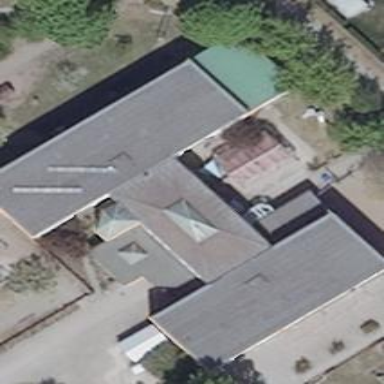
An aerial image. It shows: Kindergarten building.